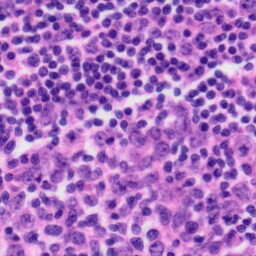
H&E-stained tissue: Tonsil